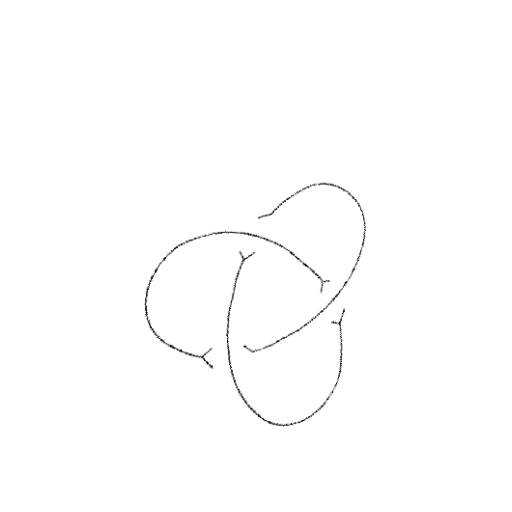
Crossing number: 3